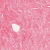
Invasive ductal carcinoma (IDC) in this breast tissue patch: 0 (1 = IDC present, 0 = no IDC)